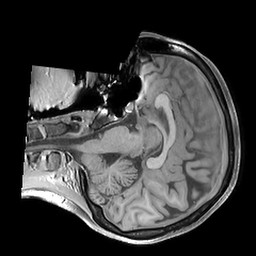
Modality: T1w
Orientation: axial
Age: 30
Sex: female
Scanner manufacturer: philips
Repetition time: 0.0076 s
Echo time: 0.0024 s